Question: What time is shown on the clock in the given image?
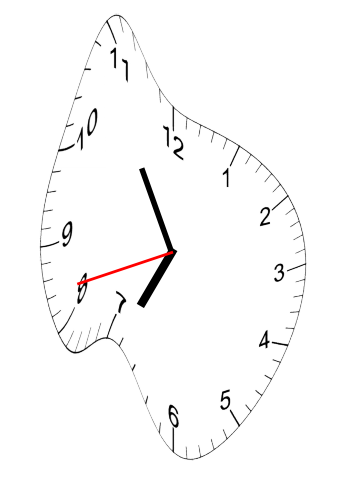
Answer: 06:54:42